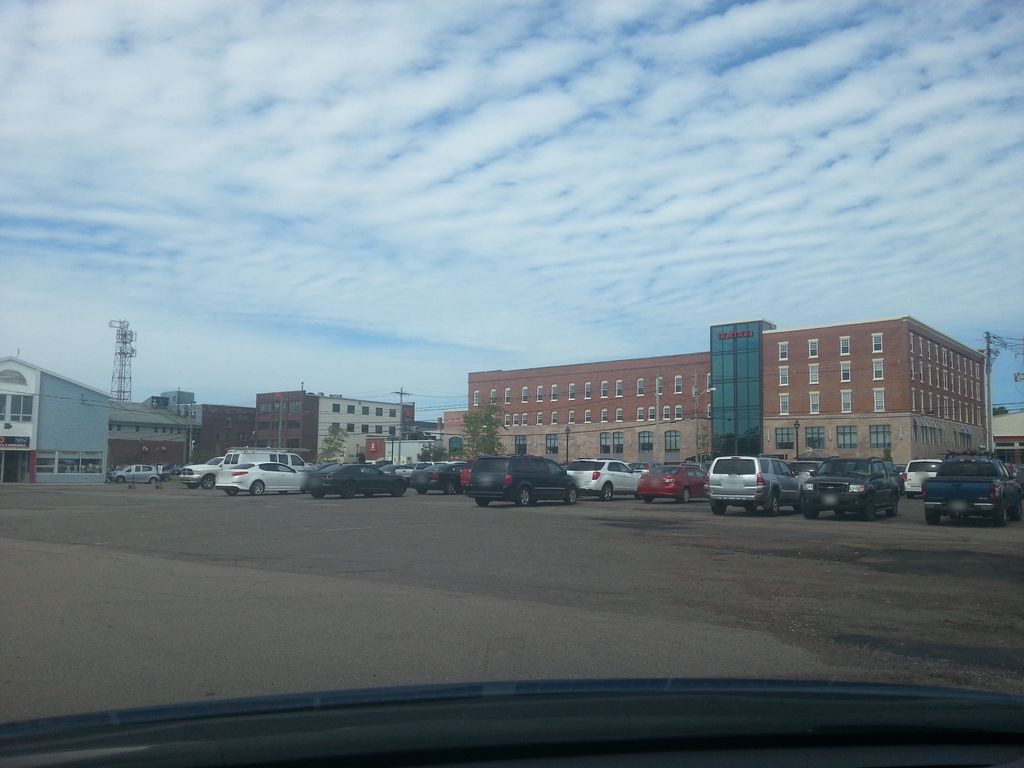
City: charlottetown